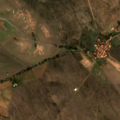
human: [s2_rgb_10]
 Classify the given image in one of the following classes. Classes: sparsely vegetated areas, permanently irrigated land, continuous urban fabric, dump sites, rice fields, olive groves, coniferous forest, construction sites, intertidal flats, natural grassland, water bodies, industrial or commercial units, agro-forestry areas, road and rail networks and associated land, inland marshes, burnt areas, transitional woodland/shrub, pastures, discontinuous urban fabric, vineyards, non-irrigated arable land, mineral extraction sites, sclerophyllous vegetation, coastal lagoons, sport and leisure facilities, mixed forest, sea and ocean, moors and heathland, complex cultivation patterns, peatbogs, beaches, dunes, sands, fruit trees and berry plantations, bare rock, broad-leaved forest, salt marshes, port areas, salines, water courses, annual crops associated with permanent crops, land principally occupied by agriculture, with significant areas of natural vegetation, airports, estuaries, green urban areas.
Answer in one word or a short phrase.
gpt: non-irrigated arable land, transitional woodland/shrub